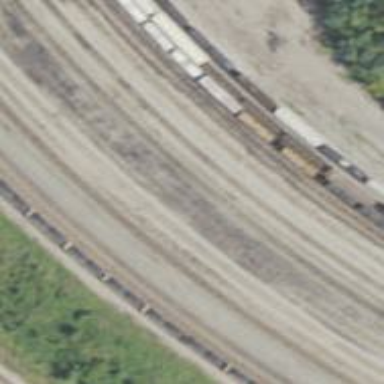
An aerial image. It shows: Railway yard.